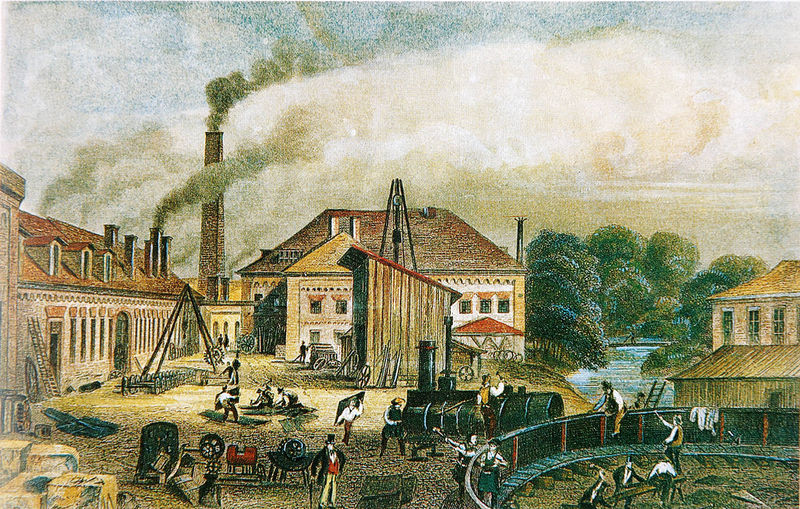
Titel: Maschinenfabrik Maffei in der Hirschau (München)
Standort: München
Institution: Krauss-Maffei-Werksarchiv
Schlagwörter: baum, blau, gemälde, himmel, mann, wasser, wolken, bäume, fluss, gelb, grün, landschaft, menschen, ocker, sand, see, stadt, braun, fenster, frankreich, grau, holz, männer, schwarz, szene, tür, weiss, zeichnung, anlage, dach, gebäude, haus, rot, tuch, wolke, zaun, beige, fest, malerei, zylinder, wand, tragen, bild, bach, häuser, qualm, rauch, sonne, tücher, england, wald, arbeit, kamin, kamine, kreis, rund, räder, schornstein, schuppen, turm, deutschland, fassade, arbeiten, farben, zug, dorf, schornsteine, ziegel, farbe, hof, fabrik, platz, schlot, arbeiter, hafen, industrie, rad, dampf, leiter, frack, balken, gestell, bretter, weste, tor, halle, eisen, kanone, maschine, gerüst, scheune, ruß, flaschenzug, kran, seilwinde, seilzug, technik, gauben, zirkus, manege, handwerker, rauchend, industrialisierung, bahn, eisenbahn, konstruktion, lok, lokomotive, gaube, schienen, manufaktur, bau, aufzug, absperrung, nürnberg, aufbau, baustelle, stornstein, dampfmaschine, fürth, industriealisierung, maschinen, mechanik, pakete, werk, produktion, dampflock, rauchwolken, schleifstein, zilynder, bauarbeiter, bergwerk, dampfen, aufseher, schlöte, malerein, lokomotiv, qualmen, hornstein, schornsteine#, industrierevolution, spaziersock, schlott, barakke